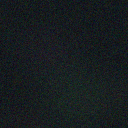
Screen state: off